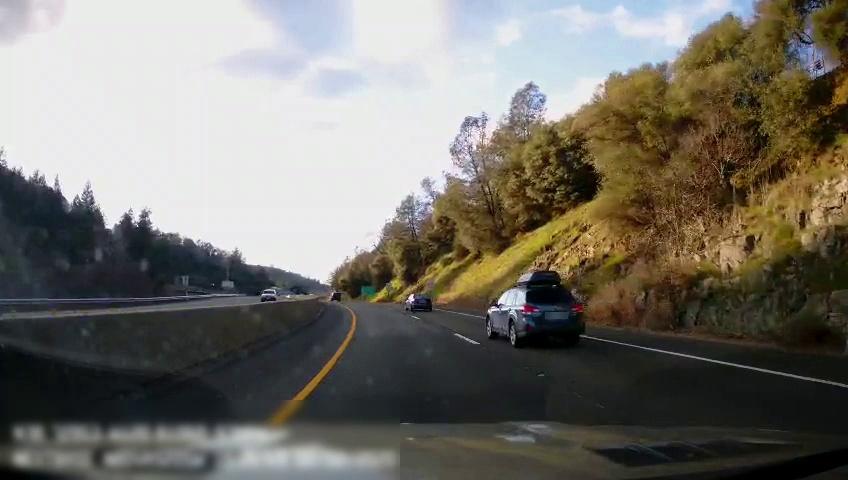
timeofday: Day
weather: Sunny
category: Drivable Space
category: Drivable Space
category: Vehicles | SUV
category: Vehicles | Car
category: Vehicles | SUV
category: Vehicles | SUV
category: Lanes | Current Lane
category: Lanes | Alternate Lane
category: Lanes | Current Lane
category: Traffic | Signs
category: Traffic | Signs